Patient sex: M
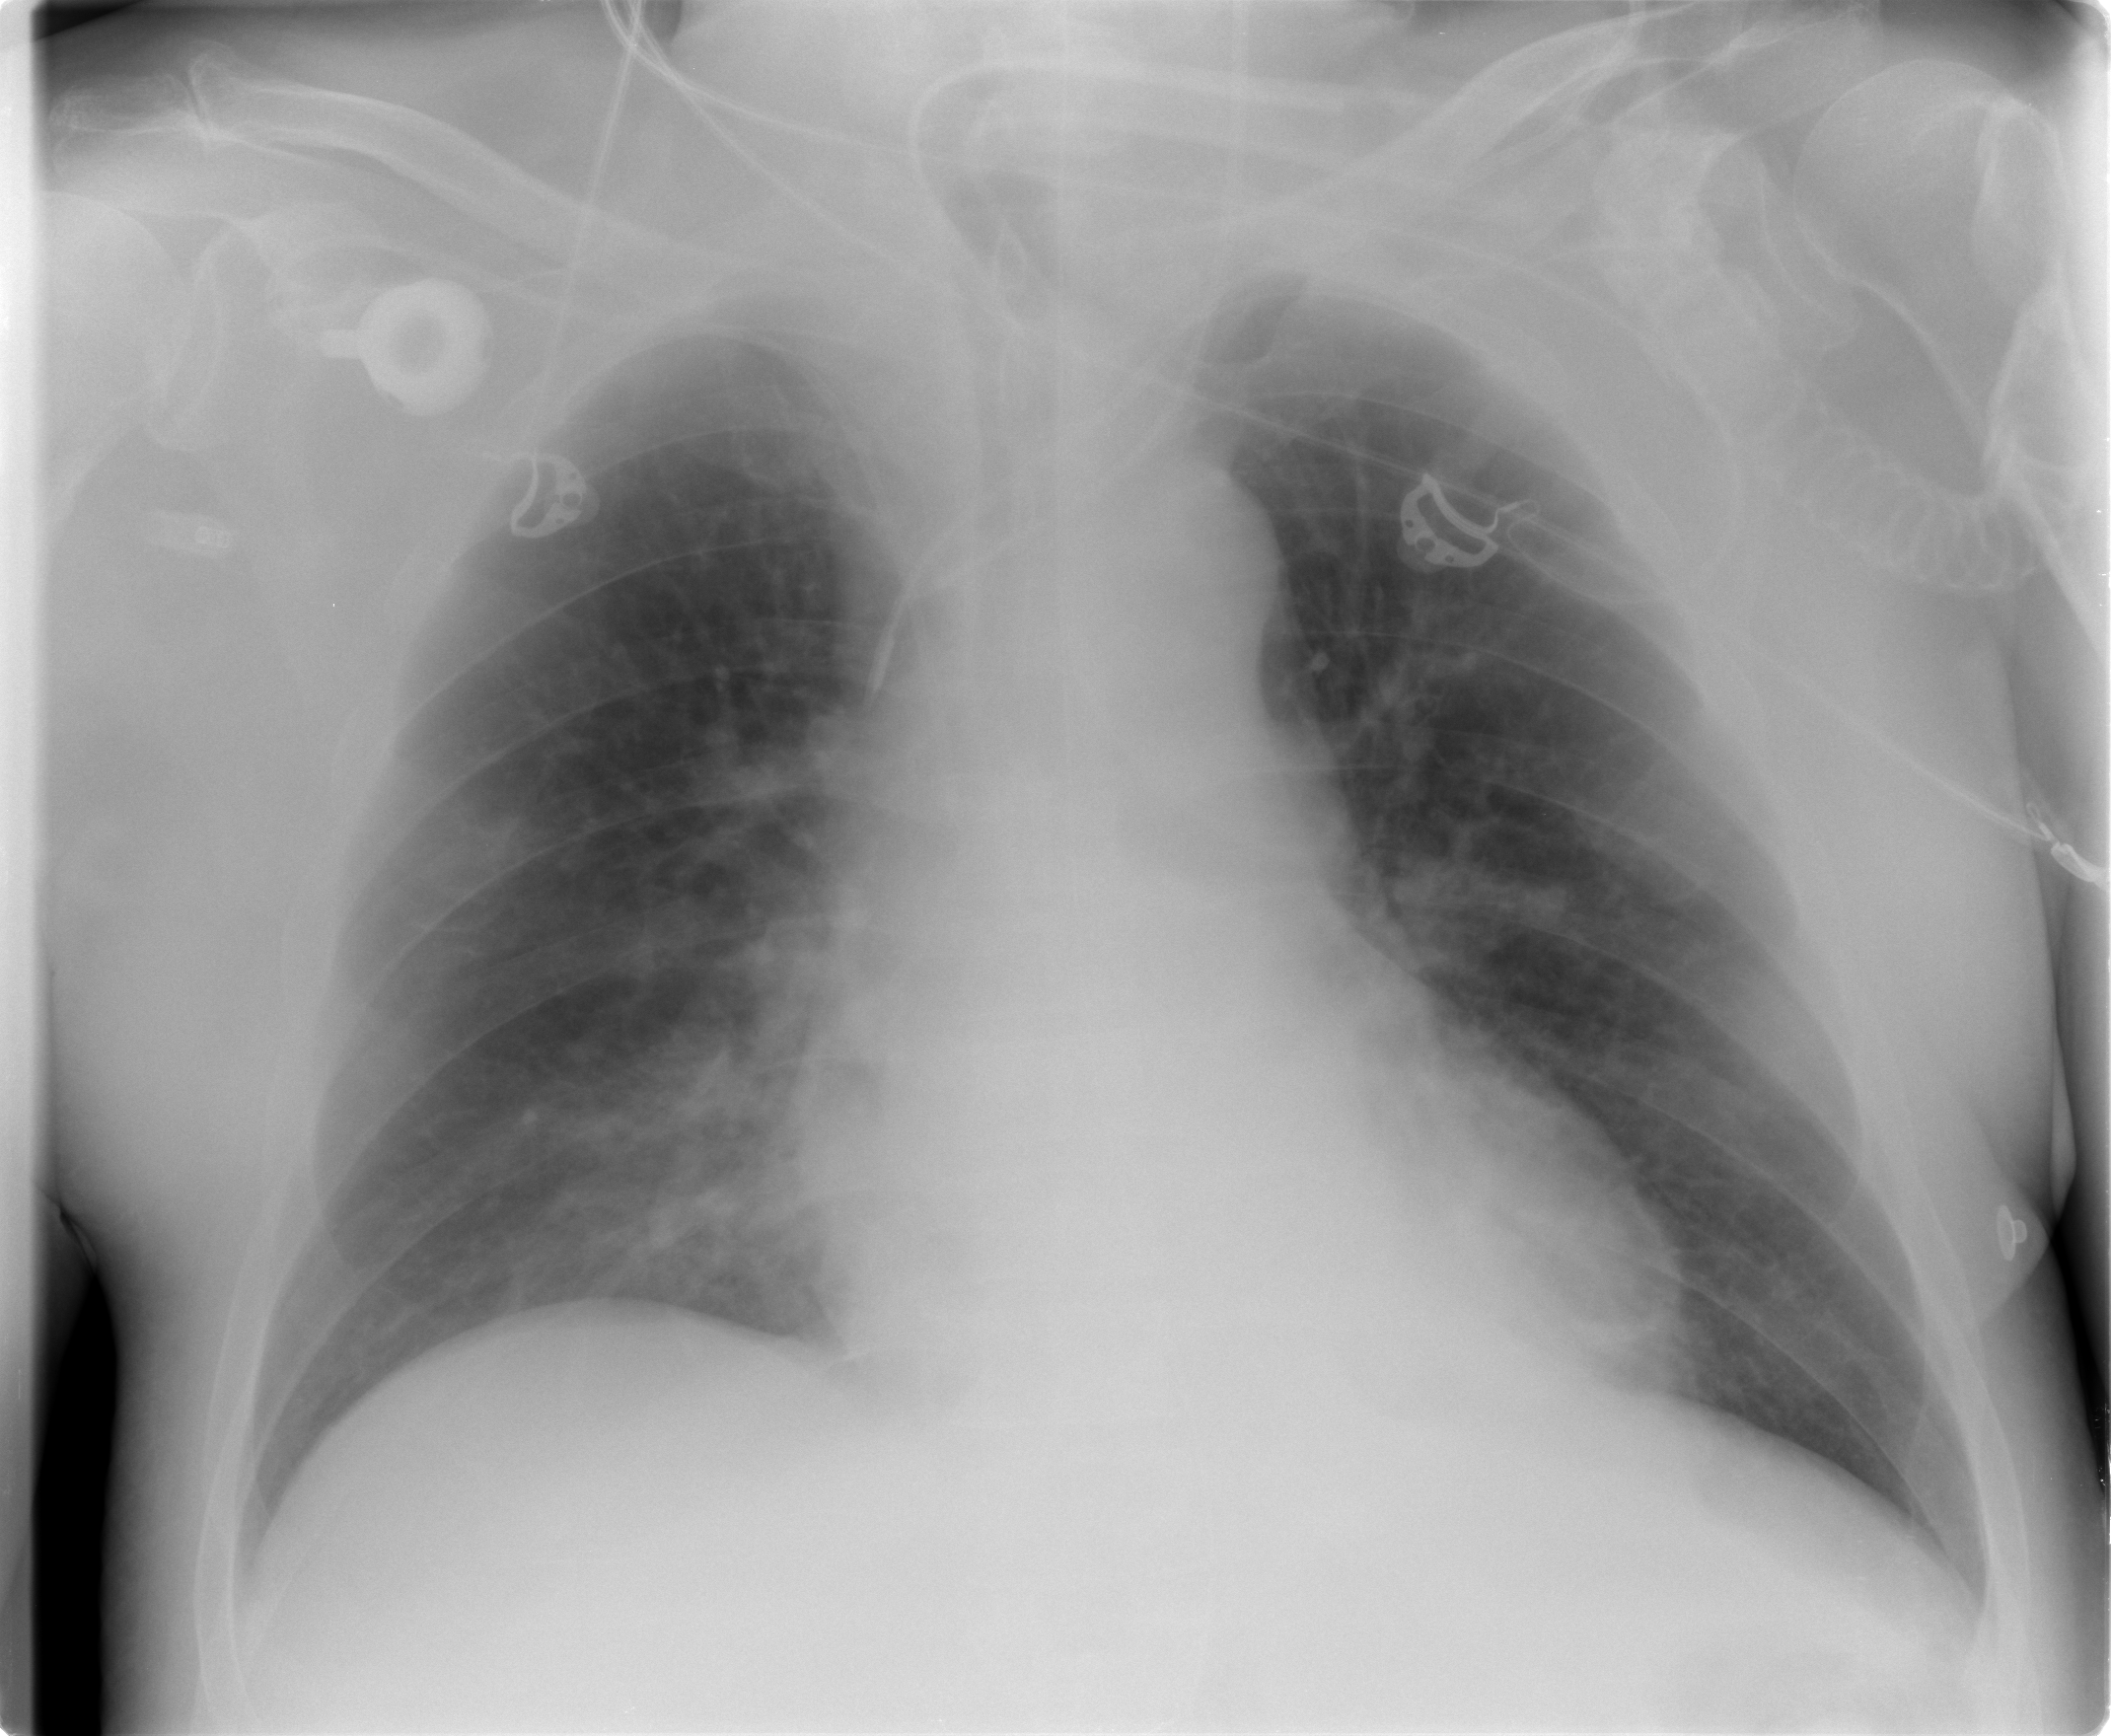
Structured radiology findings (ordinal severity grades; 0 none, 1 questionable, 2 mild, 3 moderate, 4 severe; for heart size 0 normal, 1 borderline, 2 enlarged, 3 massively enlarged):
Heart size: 2
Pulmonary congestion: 2
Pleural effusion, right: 0
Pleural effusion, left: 0
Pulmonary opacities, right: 1
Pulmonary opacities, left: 0
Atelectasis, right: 0
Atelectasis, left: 0